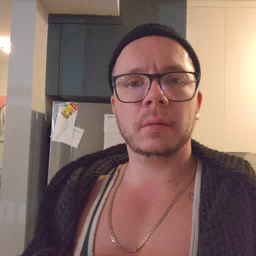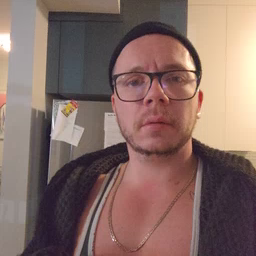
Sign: cheek